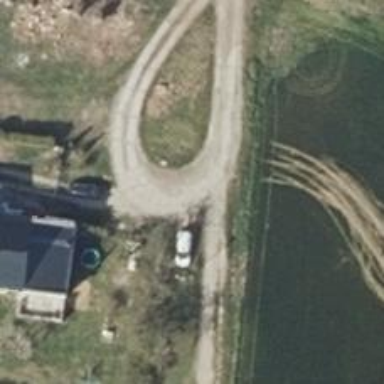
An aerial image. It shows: Compacted driveway serving as service road.